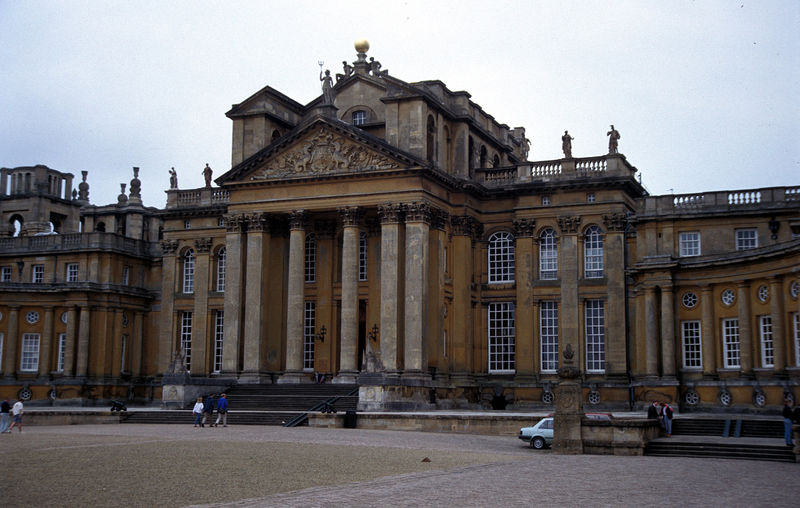
Titel: Nordfassade, Hauptblock, Mittelrisalit
Künstler: John Vanbrugh
Standort: Woodstock, Oxfordshire
Institution: Blenheim Palace
Schlagwörter: blau, flügel, himmel, wolken, dreieck, gelb, menschen, ocker, ausschnitt, fenster, glas, grau, orange, paris, pfeiler, säule, säulen, dach, gebäude, haus, schloss, weg, wolke, ball, beige, architektur, gitter, figur, gold, reich, klassizismus, oper, theater, front, rund, turm, skulptur, statue, relief, bogen, fassade, giebel, mauer, platz, besucher, pilaster, auto, figuren, kies, kuppel, treppe, treppen, gäste, spitz, stufen, menschenleer, foto, fotografie, penis, eingang, berlin, vergoldet, münchen, palast, balustrade, festung, groß, autor, kugel, kunst, rom, kapitell, photo, skulpturen, risalit, statuen, residenz, portikus, ausgang, ballustrade, himel, tempel, fresko, museum, golden, putten, fotographie, klassizistisch, korintisch, risalite, rondell, vorplatz, rundbau, touristen, balustraden, geböude, eingangsbereich, skulpture, führer, adolf, skulptu, skupturen, mimmel, national, buckingham, kugeld, fototfraphie, treppe nationaloper, pilatsre